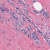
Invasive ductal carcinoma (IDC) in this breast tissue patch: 1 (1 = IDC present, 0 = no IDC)